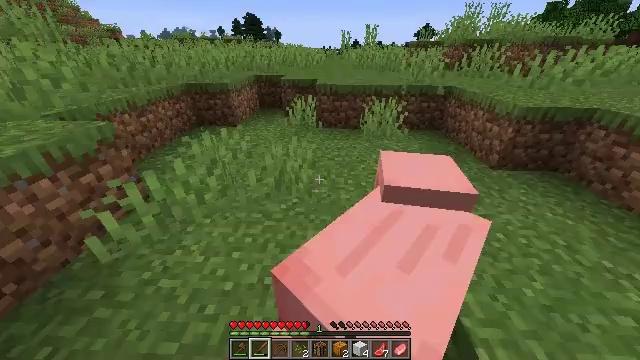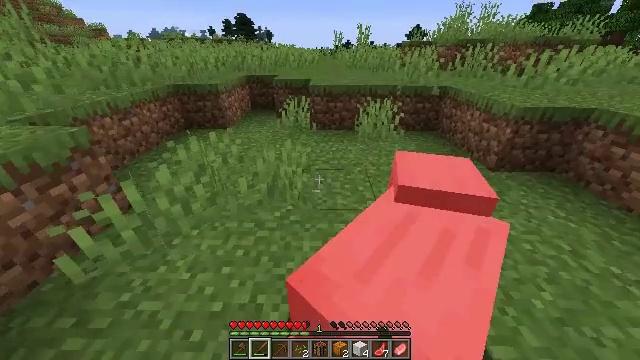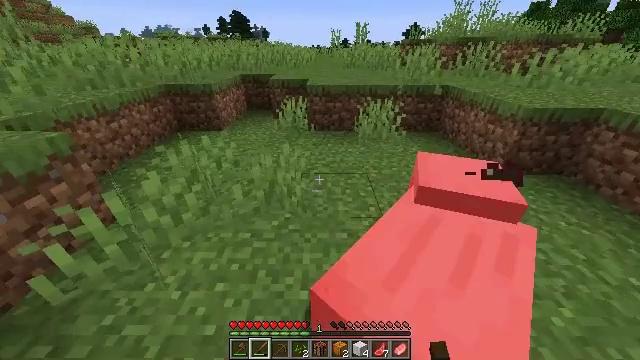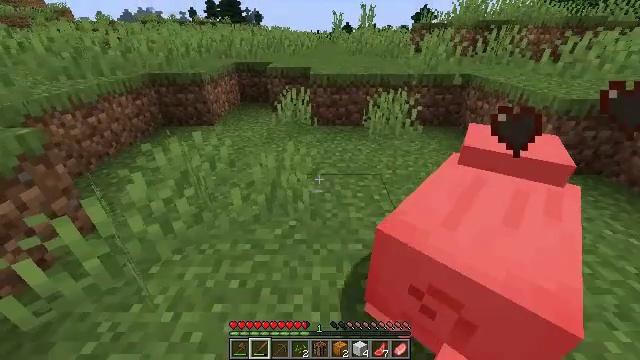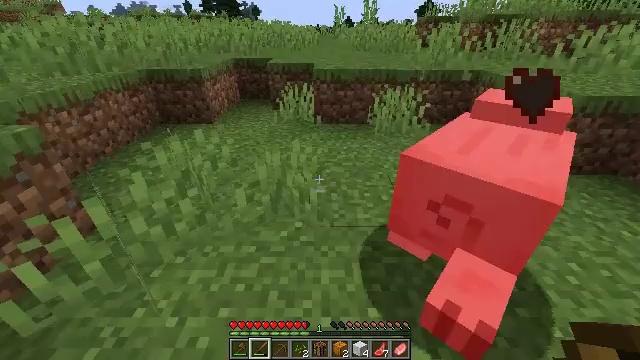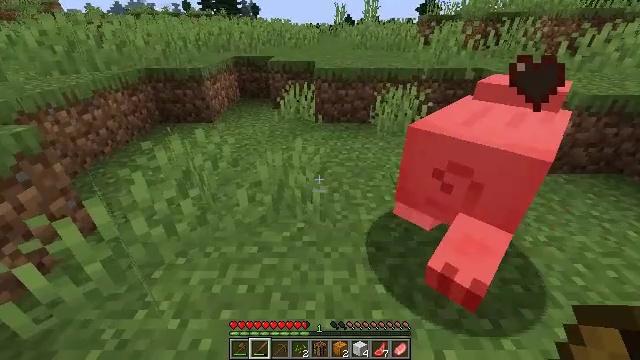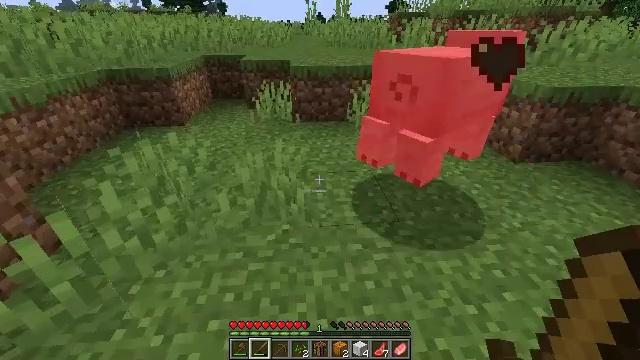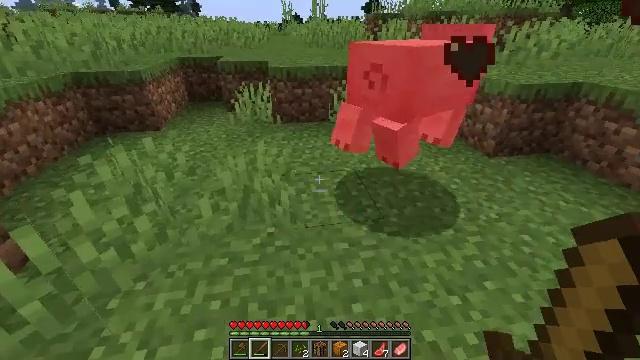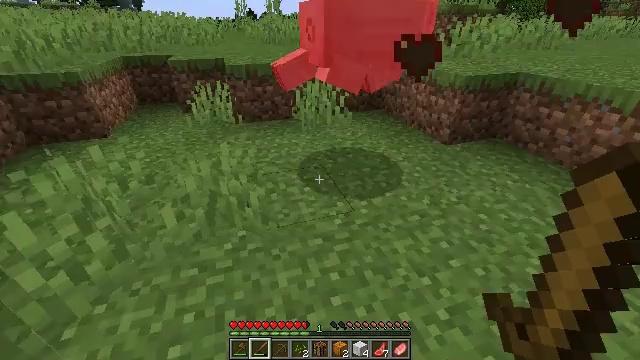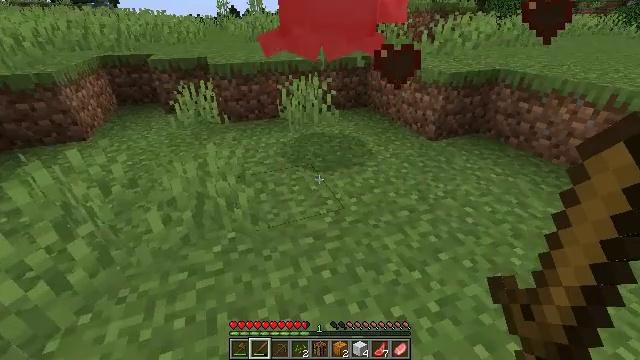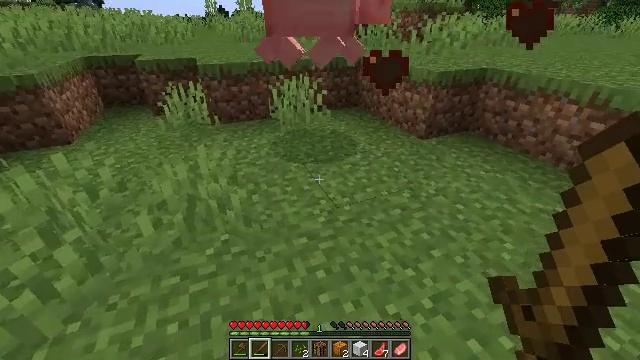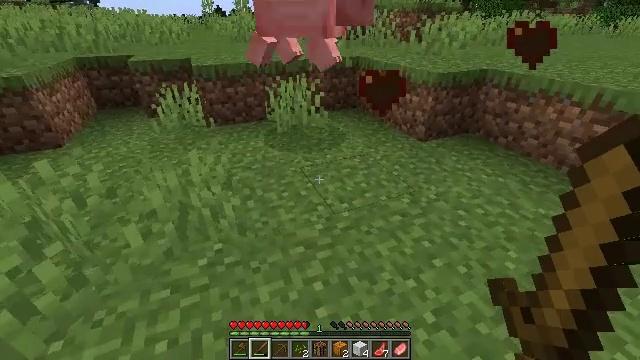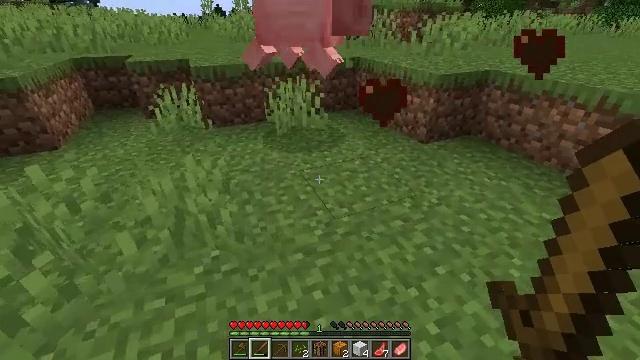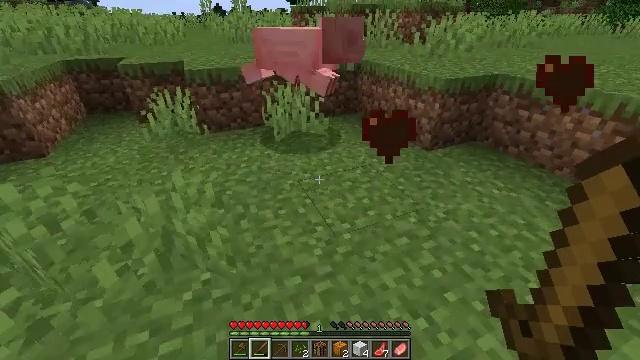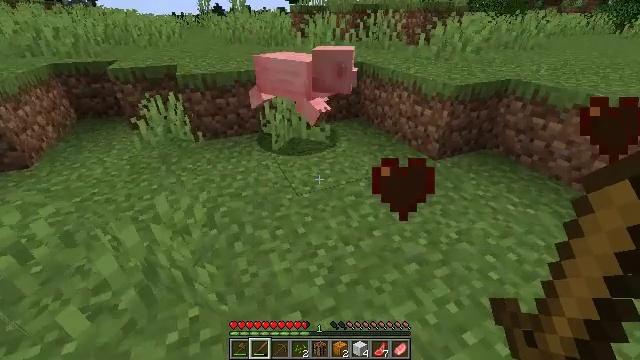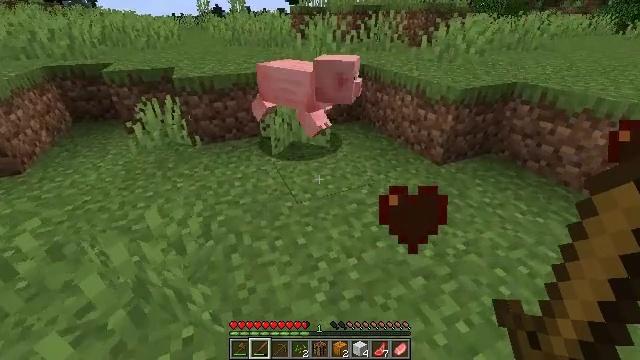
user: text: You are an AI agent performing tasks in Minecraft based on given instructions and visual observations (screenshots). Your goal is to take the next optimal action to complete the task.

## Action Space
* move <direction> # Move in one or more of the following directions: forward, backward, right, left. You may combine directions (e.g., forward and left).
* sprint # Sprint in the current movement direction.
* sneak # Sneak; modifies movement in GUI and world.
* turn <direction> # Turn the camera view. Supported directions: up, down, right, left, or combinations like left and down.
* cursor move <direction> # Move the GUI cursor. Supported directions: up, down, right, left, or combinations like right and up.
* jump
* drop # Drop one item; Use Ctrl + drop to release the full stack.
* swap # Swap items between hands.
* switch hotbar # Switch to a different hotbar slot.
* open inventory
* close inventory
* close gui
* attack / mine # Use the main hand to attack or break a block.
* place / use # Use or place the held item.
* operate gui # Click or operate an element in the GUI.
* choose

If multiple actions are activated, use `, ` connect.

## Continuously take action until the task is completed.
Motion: motion action
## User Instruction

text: Hunt a pig.
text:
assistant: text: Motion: move forward, turn right
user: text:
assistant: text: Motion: no_op
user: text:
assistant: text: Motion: no_op
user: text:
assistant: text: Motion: no_op
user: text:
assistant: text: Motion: no_op
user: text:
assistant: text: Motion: turn right
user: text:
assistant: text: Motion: turn right
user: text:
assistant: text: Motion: turn right
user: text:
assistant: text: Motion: turn right
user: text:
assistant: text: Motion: turn right
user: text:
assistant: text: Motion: move forward
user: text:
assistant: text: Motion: move forward
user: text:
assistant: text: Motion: move forward
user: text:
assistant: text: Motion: move forward
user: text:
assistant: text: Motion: move forward
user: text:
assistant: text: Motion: move forward
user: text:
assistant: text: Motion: move forward
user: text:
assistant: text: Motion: move forward
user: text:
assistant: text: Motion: move forward
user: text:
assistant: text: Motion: move forward
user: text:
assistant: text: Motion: no_op
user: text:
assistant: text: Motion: no_op
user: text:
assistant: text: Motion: turn right, attack / mine
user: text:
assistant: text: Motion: turn right, attack / mine
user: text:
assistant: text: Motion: turn right and up, attack / mine
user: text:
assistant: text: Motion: turn right and up
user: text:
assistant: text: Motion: turn right
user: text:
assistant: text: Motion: turn right